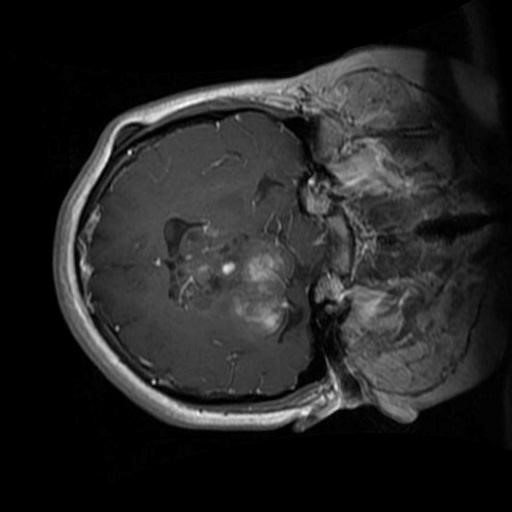
Label: brain_glioma